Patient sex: F
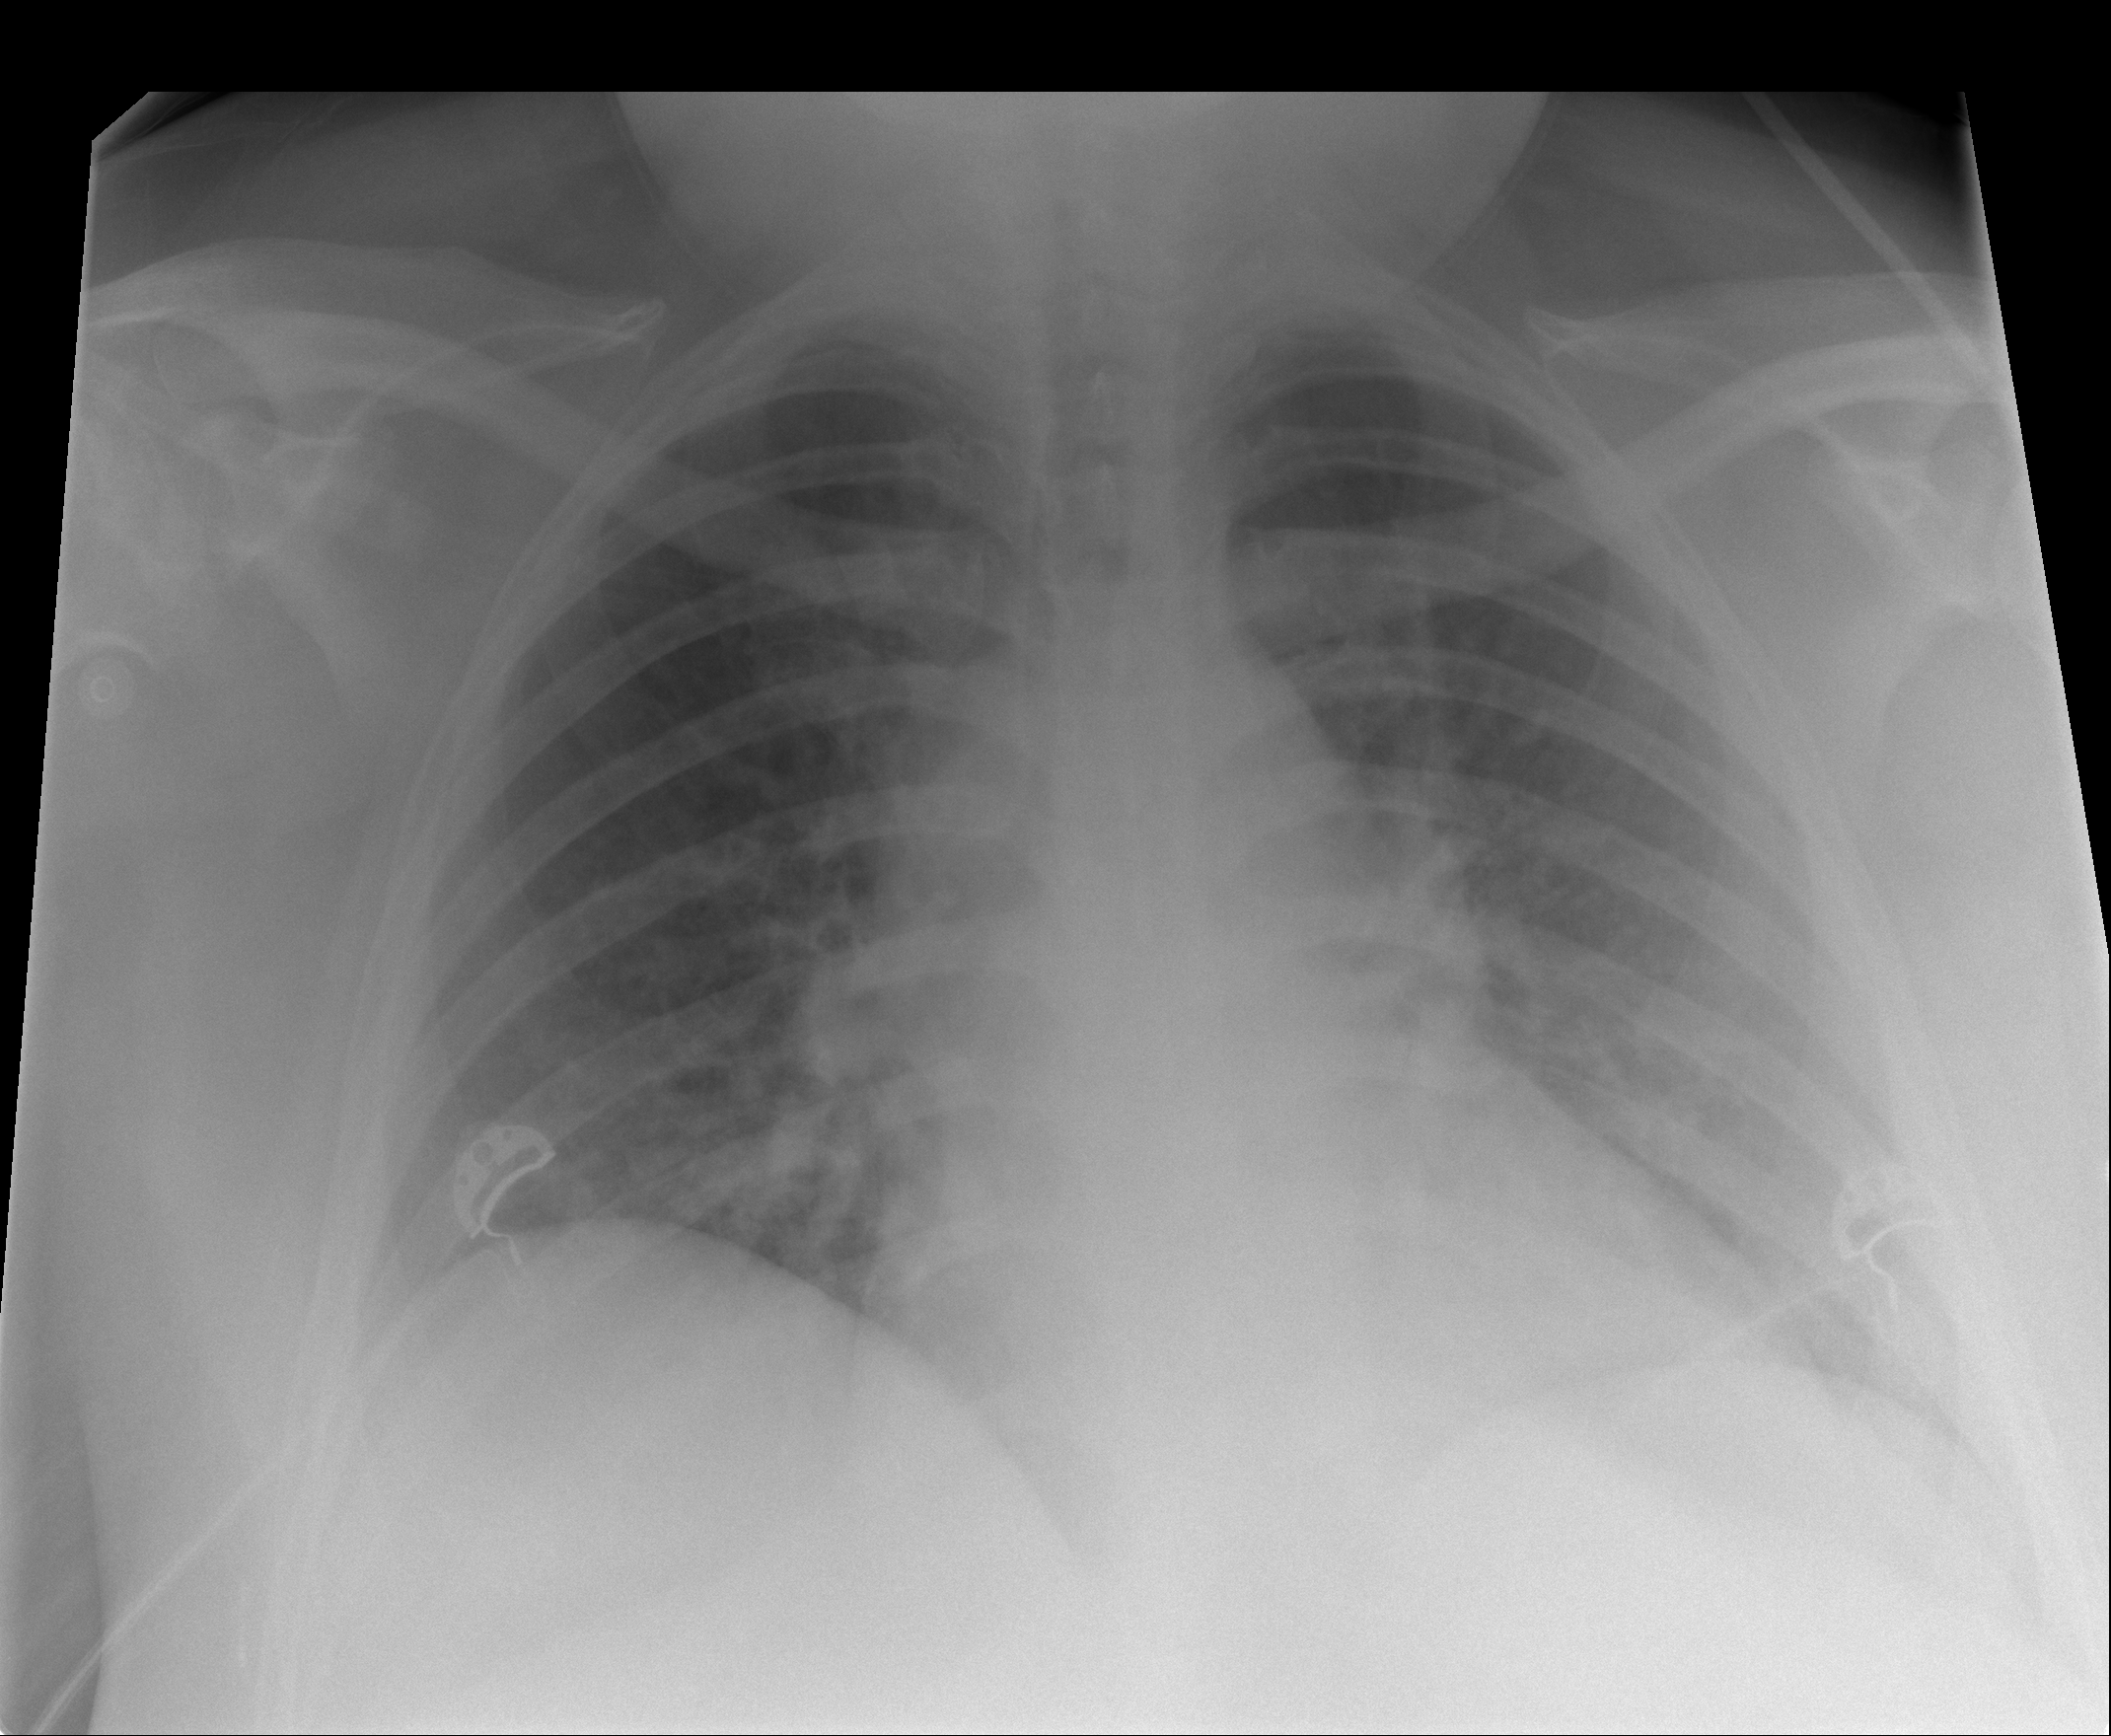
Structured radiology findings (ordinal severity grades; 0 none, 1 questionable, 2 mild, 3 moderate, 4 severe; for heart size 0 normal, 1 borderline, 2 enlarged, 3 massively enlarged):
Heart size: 2
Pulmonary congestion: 2
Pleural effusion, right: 0
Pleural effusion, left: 0
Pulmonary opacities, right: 0
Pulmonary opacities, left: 0
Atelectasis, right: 0
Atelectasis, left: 0